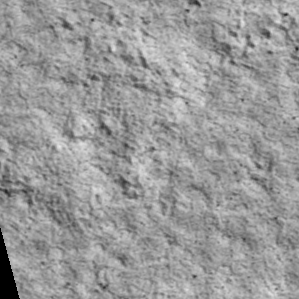
Label: non_frost